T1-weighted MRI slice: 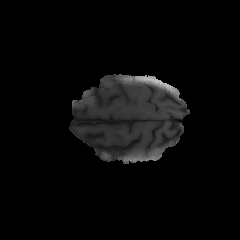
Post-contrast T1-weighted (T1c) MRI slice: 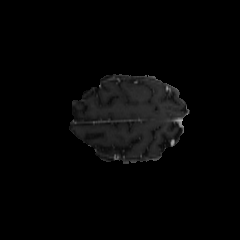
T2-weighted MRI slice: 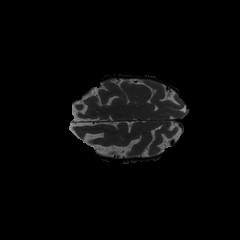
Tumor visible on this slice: no